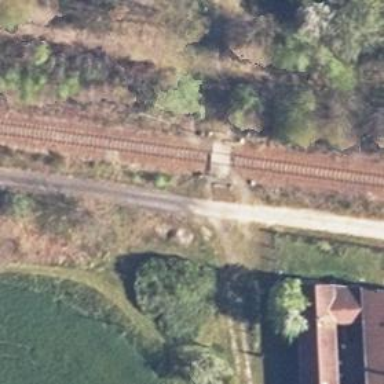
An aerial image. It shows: Crossing on the cycleway.